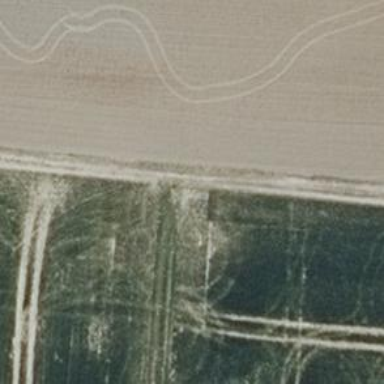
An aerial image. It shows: Grass track with grade5 tracktype.